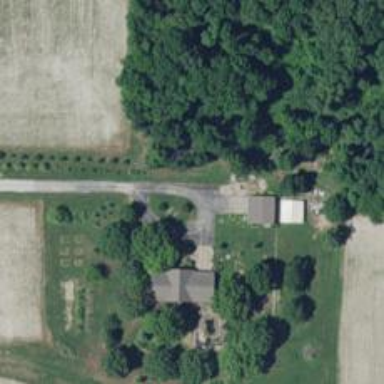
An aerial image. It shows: Driveway leading to service road.